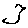
Label: bird